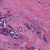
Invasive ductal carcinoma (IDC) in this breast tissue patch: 1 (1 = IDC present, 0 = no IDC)